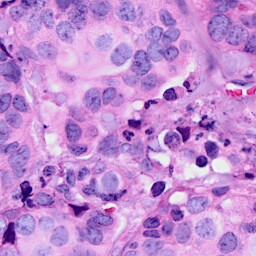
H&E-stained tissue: Breast